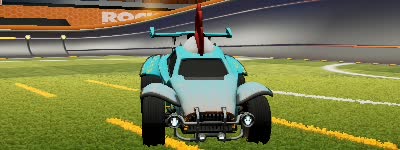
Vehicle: octane